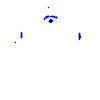
Particle: proton